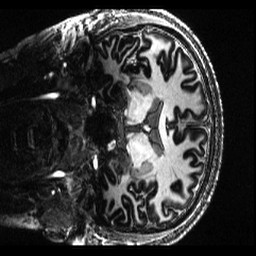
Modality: T1w
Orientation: coronal
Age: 28
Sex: male
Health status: healthy
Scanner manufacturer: siemens
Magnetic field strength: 7 T
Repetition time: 4.3 s
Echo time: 0.00227 s